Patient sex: M
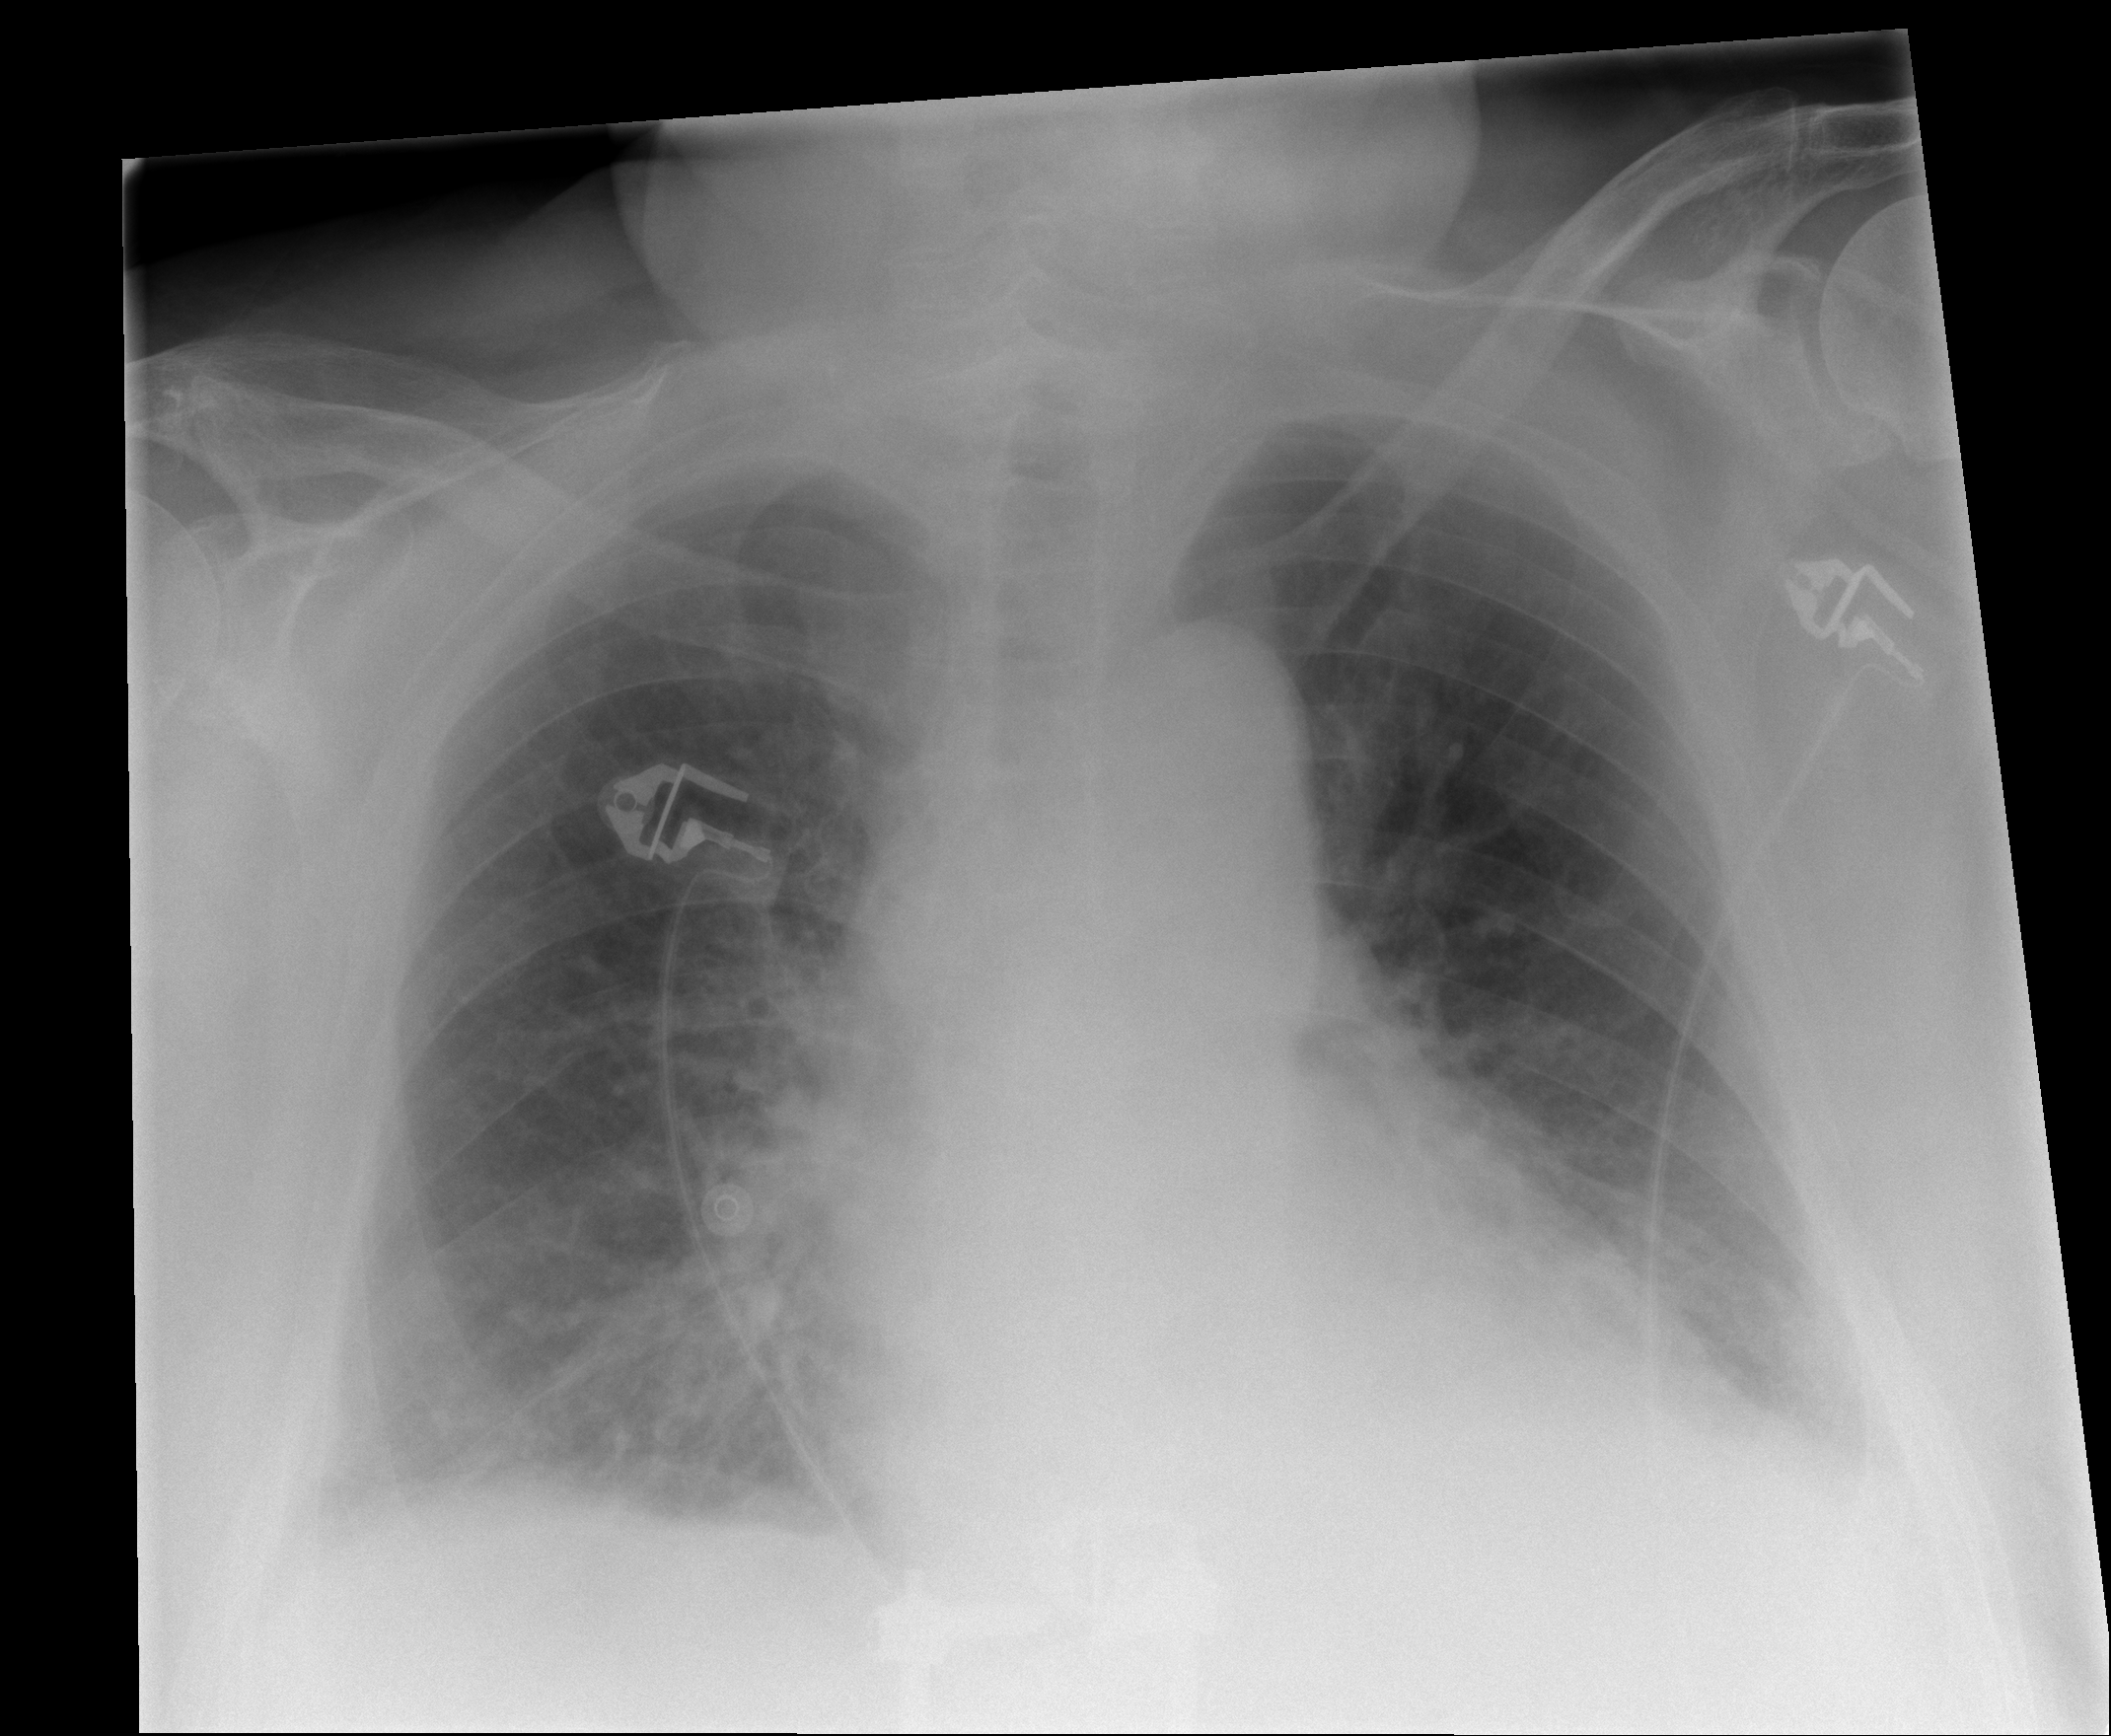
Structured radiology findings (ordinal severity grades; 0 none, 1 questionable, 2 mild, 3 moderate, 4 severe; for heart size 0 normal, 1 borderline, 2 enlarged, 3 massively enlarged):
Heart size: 2
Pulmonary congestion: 2
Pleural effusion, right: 2
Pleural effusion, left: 2
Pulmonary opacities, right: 1
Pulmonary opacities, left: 1
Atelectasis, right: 2
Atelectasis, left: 2